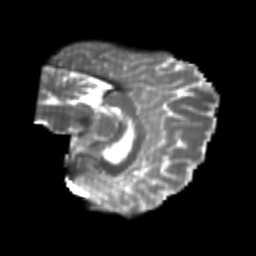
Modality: T2w
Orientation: sagittal
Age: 24
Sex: female
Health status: healthy
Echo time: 0.074 s